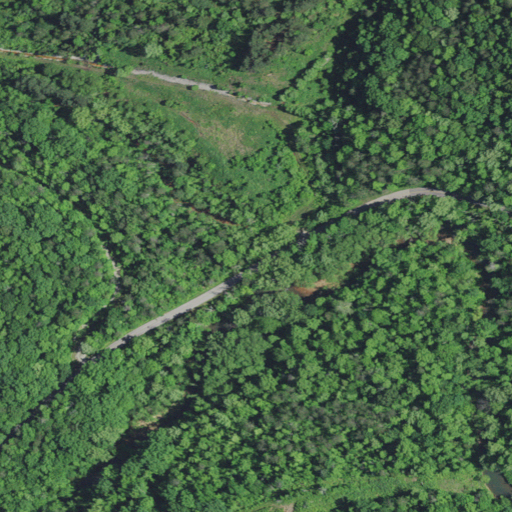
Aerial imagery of valley in Kentucky named Roberts Hollow containing deciduous forest, mixed forest, open development, pasture, and low intensity development